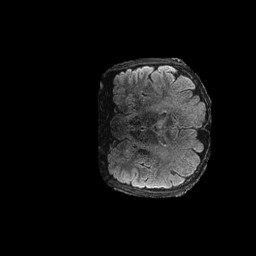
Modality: FLAIR
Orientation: coronal
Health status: ill
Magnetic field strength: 3 T